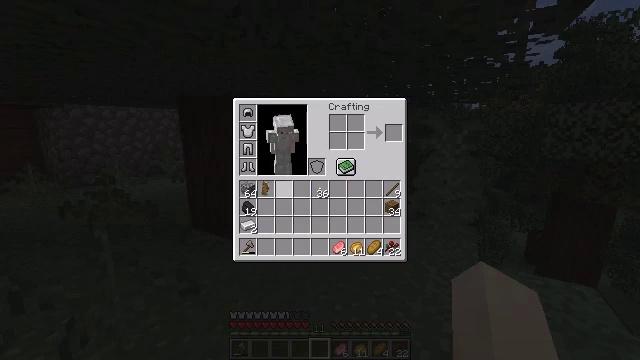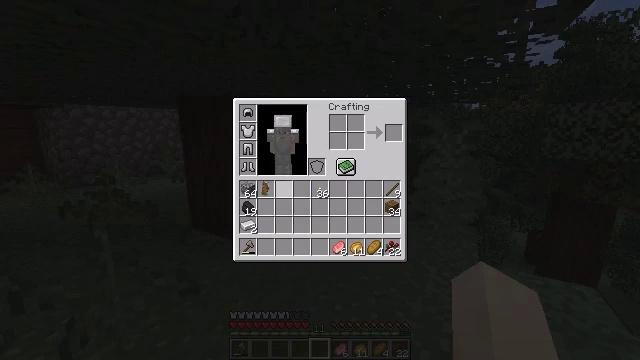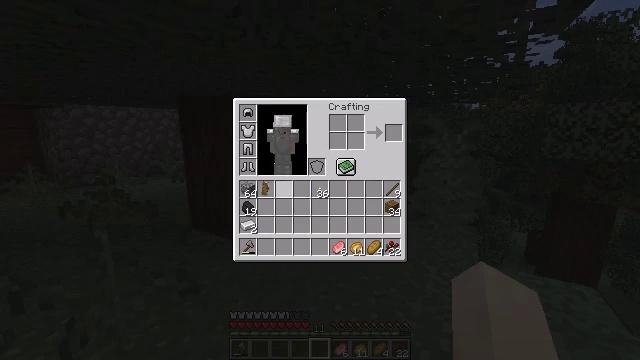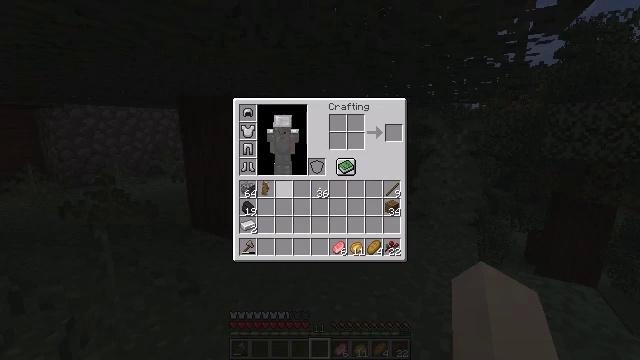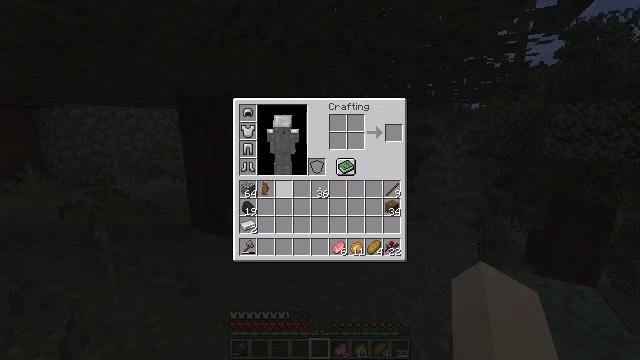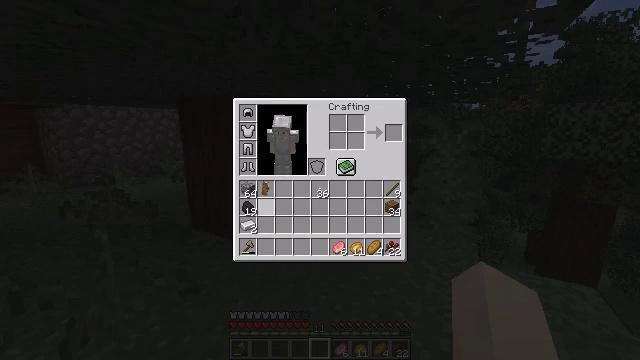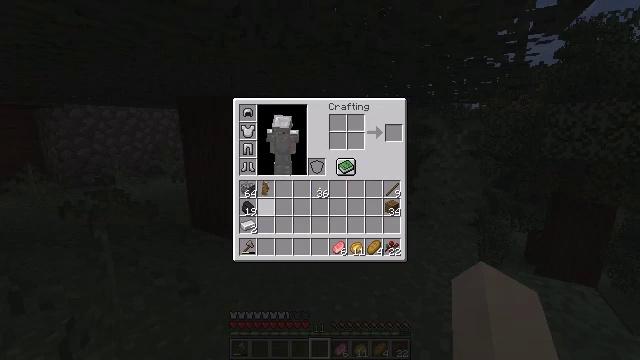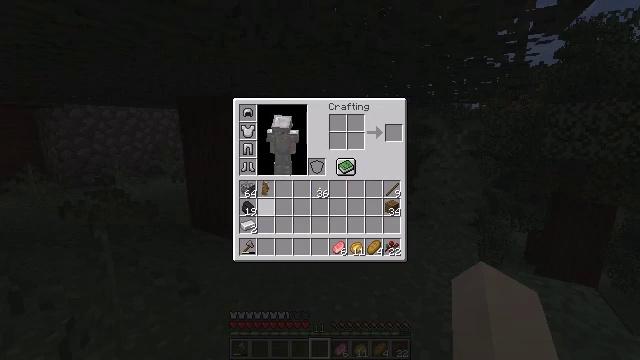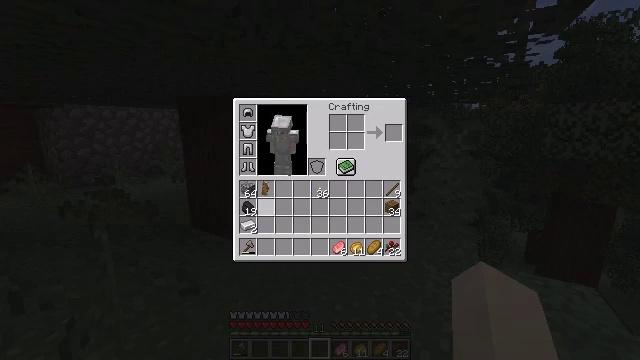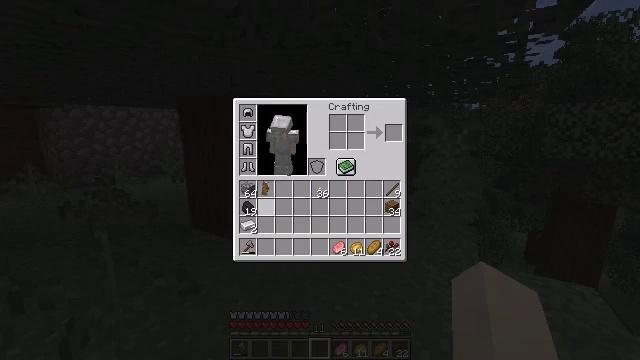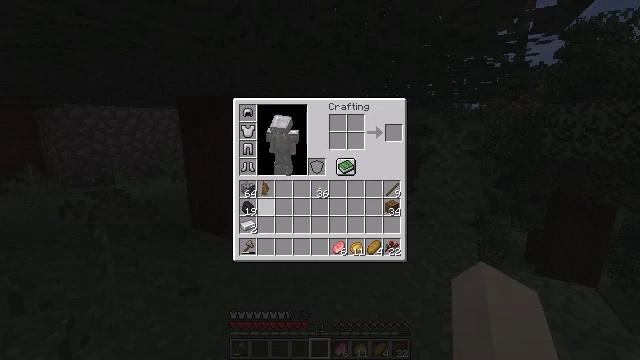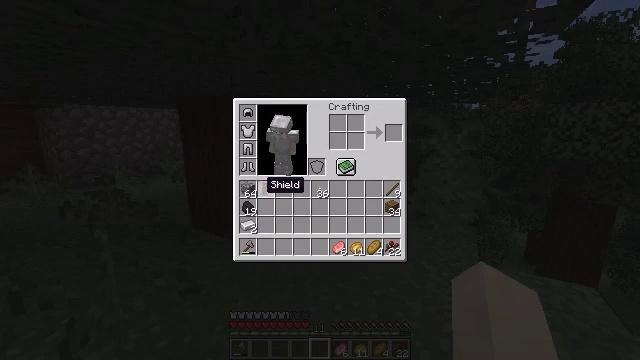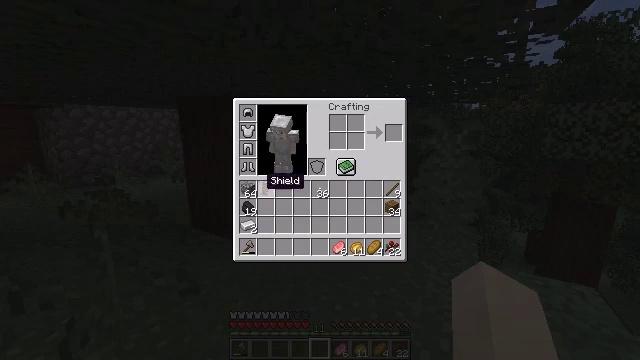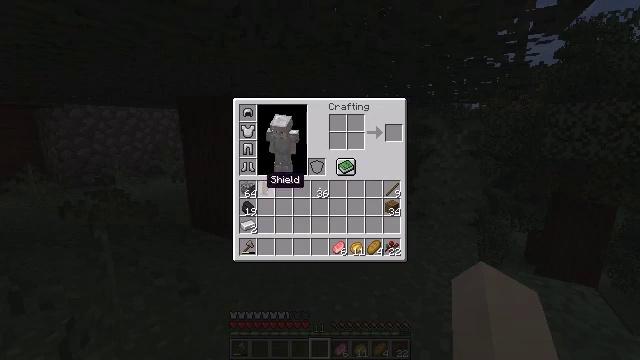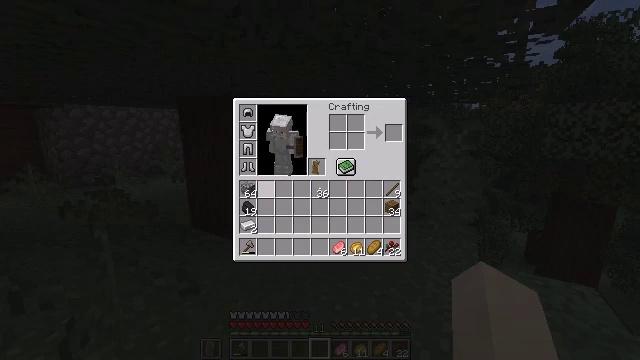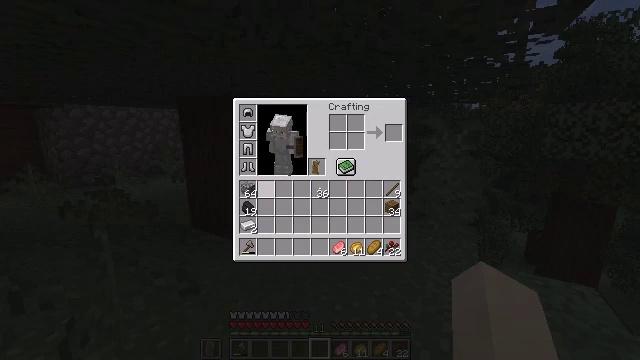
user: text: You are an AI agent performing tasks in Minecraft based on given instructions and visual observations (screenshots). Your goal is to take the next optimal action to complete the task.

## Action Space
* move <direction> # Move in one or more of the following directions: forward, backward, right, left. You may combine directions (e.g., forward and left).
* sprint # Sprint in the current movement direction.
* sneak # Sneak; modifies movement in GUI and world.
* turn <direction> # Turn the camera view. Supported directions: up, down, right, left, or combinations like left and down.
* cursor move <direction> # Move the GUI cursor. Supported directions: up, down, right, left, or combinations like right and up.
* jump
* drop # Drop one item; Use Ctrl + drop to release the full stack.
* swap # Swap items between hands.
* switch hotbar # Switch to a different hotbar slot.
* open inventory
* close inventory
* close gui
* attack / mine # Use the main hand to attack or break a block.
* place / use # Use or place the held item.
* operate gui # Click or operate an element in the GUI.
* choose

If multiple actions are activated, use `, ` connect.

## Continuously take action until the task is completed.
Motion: motion action
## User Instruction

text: Hunt the zombie villager.
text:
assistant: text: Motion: sneak
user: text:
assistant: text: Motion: sneak
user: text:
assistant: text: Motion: sneak
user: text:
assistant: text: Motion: sneak
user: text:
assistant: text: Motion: sneak
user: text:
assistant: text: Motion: sneak
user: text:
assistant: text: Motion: sneak
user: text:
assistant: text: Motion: sneak
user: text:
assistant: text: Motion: sneak
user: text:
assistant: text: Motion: sneak
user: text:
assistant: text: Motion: sneak
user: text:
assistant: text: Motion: sneak
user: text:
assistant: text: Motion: sneak
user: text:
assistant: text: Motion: sneak, operate gui
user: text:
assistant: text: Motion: sneak, operate gui
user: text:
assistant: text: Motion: sneak, operate gui
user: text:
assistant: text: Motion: sneak
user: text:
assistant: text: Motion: sneak
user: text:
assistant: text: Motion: sneak
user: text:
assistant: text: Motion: sneak
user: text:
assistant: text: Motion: sneak
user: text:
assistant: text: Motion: no_op
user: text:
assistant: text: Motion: close gui
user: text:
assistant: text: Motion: open inventory
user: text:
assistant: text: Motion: no_op
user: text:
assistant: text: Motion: move forward
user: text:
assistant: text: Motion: move forward
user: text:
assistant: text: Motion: move forward
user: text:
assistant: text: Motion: move forward
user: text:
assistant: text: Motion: move forward